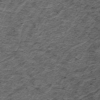
Label: not_dusty